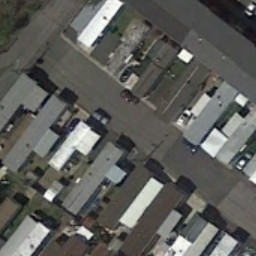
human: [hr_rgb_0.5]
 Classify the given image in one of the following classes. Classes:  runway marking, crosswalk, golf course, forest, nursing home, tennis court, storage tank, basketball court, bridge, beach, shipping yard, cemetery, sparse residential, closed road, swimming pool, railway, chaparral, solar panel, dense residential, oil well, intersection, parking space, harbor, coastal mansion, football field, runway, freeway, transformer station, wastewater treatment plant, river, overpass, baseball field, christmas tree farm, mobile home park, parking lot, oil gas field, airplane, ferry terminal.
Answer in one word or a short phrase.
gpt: mobile home park